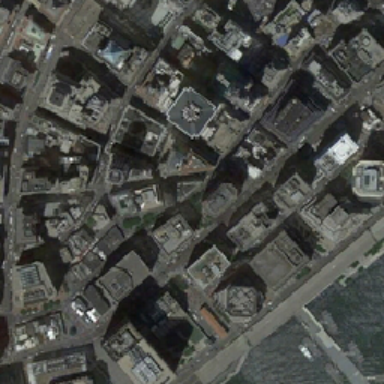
On one side of the road is the main economic zone .